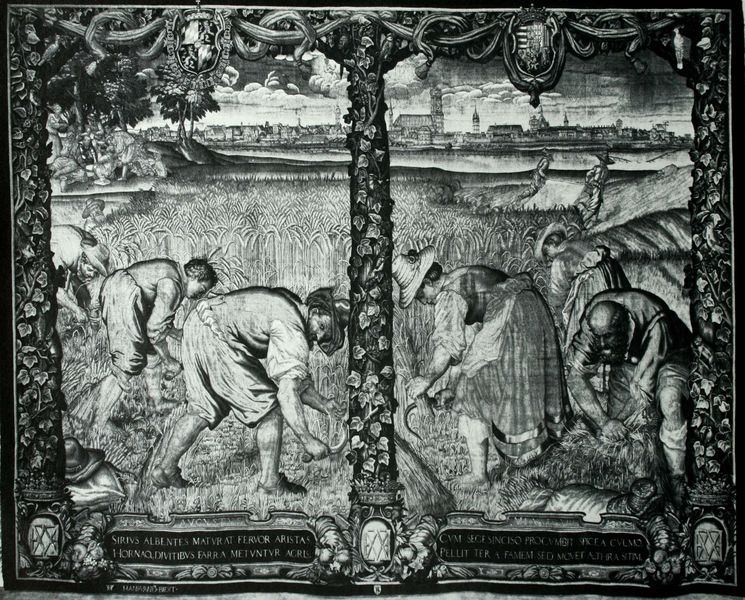
Titel: August
(Aus der Serie Die Zwölf Monate, Vier Jahreszeiten, Tag und Nacht)
Künstler: Peter Candid
Standort: München
Institution: Residenzmuseum
Schlagwörter: baum, berg, blätter, gemälde, himmel, mann, wasser, weiß, wolken, bäume, fluss, frauen, landschaft, menschen, stadt, ufer, blumen, fenster, frau, grau, hut, hüte, kleid, männer, rücken, schwarz, strasse, säule, säulen, zeichnung, haus, tier, weg, wolke, ornament, rock, teppich, wand, arm, arme, rahmen, feld, häuser, hügel, kirche, pfad, gewänder, blatt, pflanze, pflanzen, krone, wald, arbeit, bauern, turm, ranken, relief, schürze, schrift, sommer, ansicht, schuhe, acker, ernte, getreide, korn, weizen, berge, gebirge, grafik, graphik, arbeiter, wein, gobelin, wandteppich, inschrift, glatze, floral, verzierung, bauer, kornfeld, kirchen, buch, medaillon, bayern, türme, zwiebelturm, münchen, barfuß, druck, sichel, monogramm, radierung, schwarzweiß, text, wappen, efeu, isar, schneiden, anblick, mittelalter, tapisserie, landwirtschaft, gebückt, elisabeth, ähren, textil, verzierungen, sense, stohhut, tunnel, bäurin, maximilian, tafeln, ernten, buchmalerei, kniehosen, schnitter, schnizerei, tappisserie, erntearbeiter, sicheln, feldarebit, liebferauenkirche